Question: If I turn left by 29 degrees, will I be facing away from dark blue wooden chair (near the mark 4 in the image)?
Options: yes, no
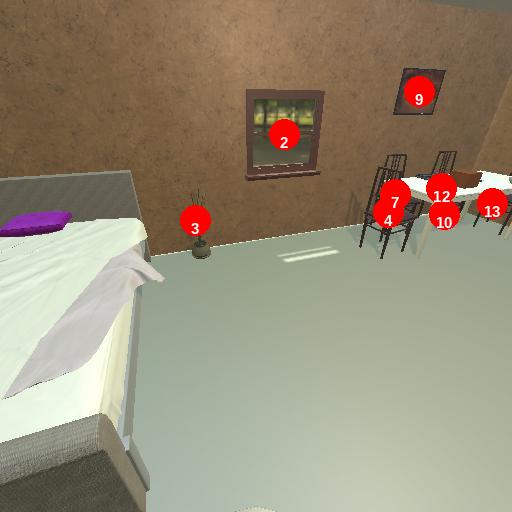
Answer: yes